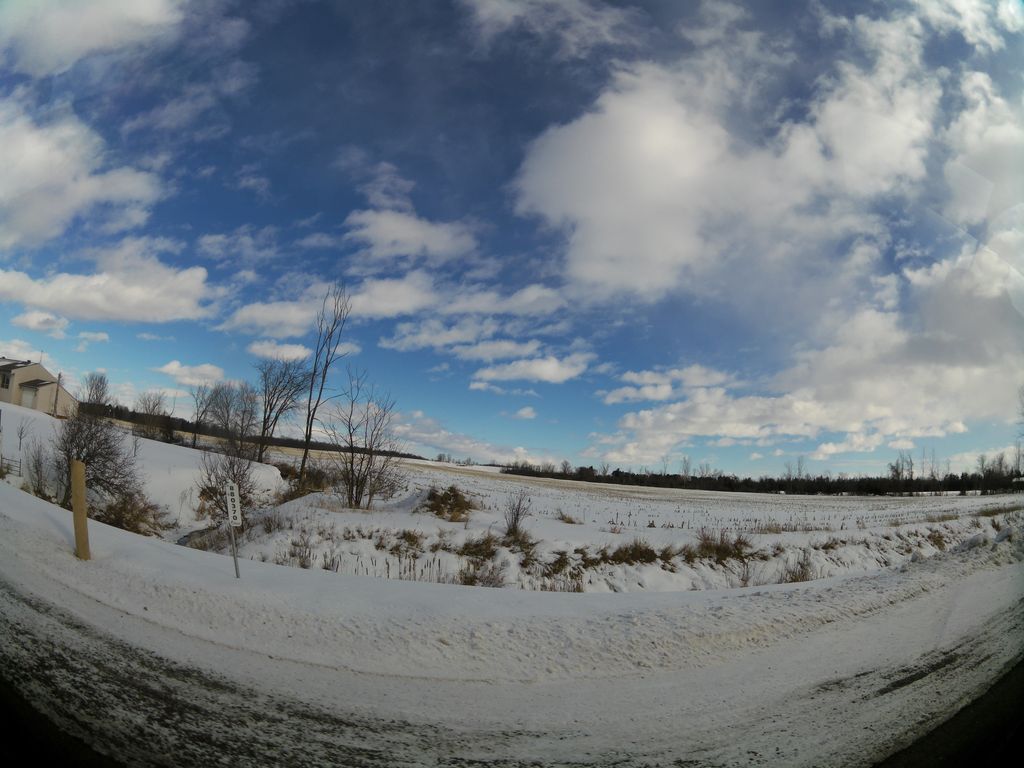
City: ottawa-gatineau